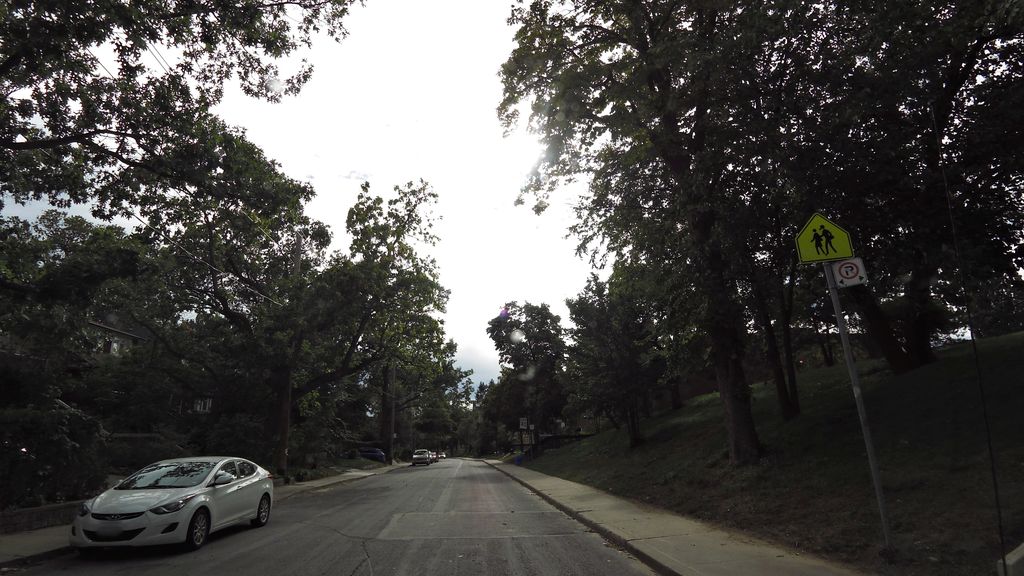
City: toronto